Question: <URL> method.I can do it using
'''
child.prototype=new Parent();
'''
But i want to do it using 'object.create'.using child.prototype=Object.create(Parent) didn't set the prototype to Parent

'''
function Parent() {
this.parentFunction = function(){
console.log('parentFunction');
}
}
Parent.prototype.constructor = Parent;
function Child() {
this.parentFunction = function() {
this.constructor.prototype.parentFunction.call(this);
console.log('parentFunction from child');
}
}
Child.prototype = Object.create(Parent);
Child.prototype.constructor = Child;
var child = new Child();
console.dir(child);
child.parentFunction();
'''
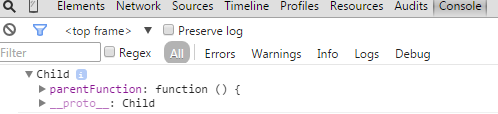
Answer: Two issues:
1. The first parentFunction you define is in the constructor for Parent, not the prototype. So Parent.prototype.parentFunction isn't defined. Instead, there is a separate copy of the parentFunction for ever instance of Parent.
2. In the Child constructor, this.constructor.prototype refers to the prototype of Child, not the prototype of Parent. If you want the Parent prototype, that's accessible with this.prototype.prototype.
I minimally modified your code so that calling 'parentFunction' on the child calls 'parentFunction' on the parent:
'''
function Parent() {
}
Parent.prototype.parentFunction = function(){
console.log('parentFunction in parent');
}
Parent.prototype.constructor = Parent;
function Child() {
}
Child.prototype = Object.create(Parent);
Child.prototype.parentFunction = function() {
this.prototype.parentFunction.call();
console.log('parentFunction from child');
};
Child.prototype.constructor = Child;
var child = new Child();
console.dir(child);
child.parentFunction();
'''